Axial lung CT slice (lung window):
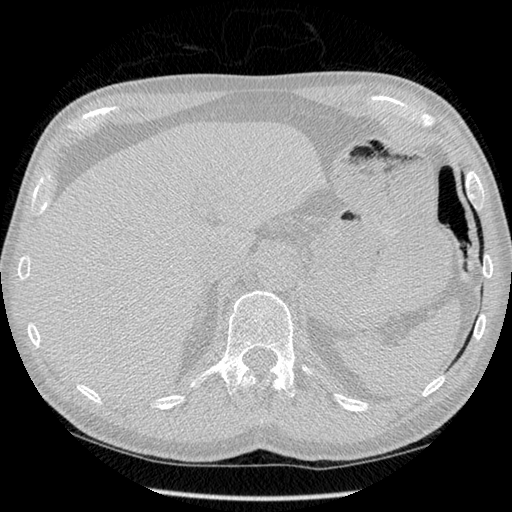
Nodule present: no